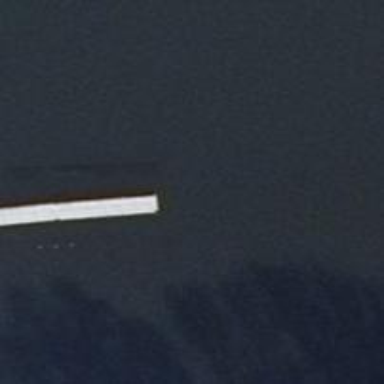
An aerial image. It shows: Pier made of metal.